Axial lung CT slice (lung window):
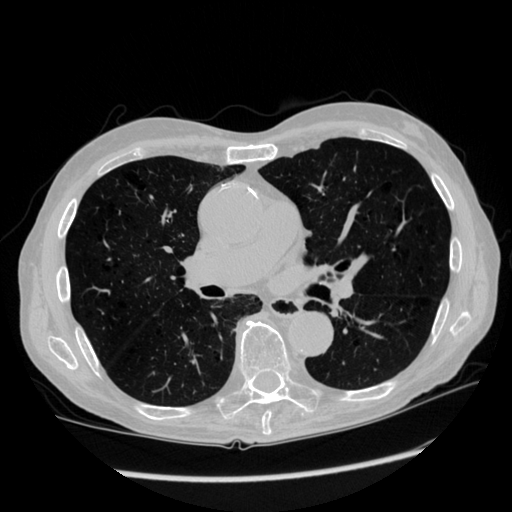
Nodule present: no